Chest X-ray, PA view. Patient: 22 years old, sex M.
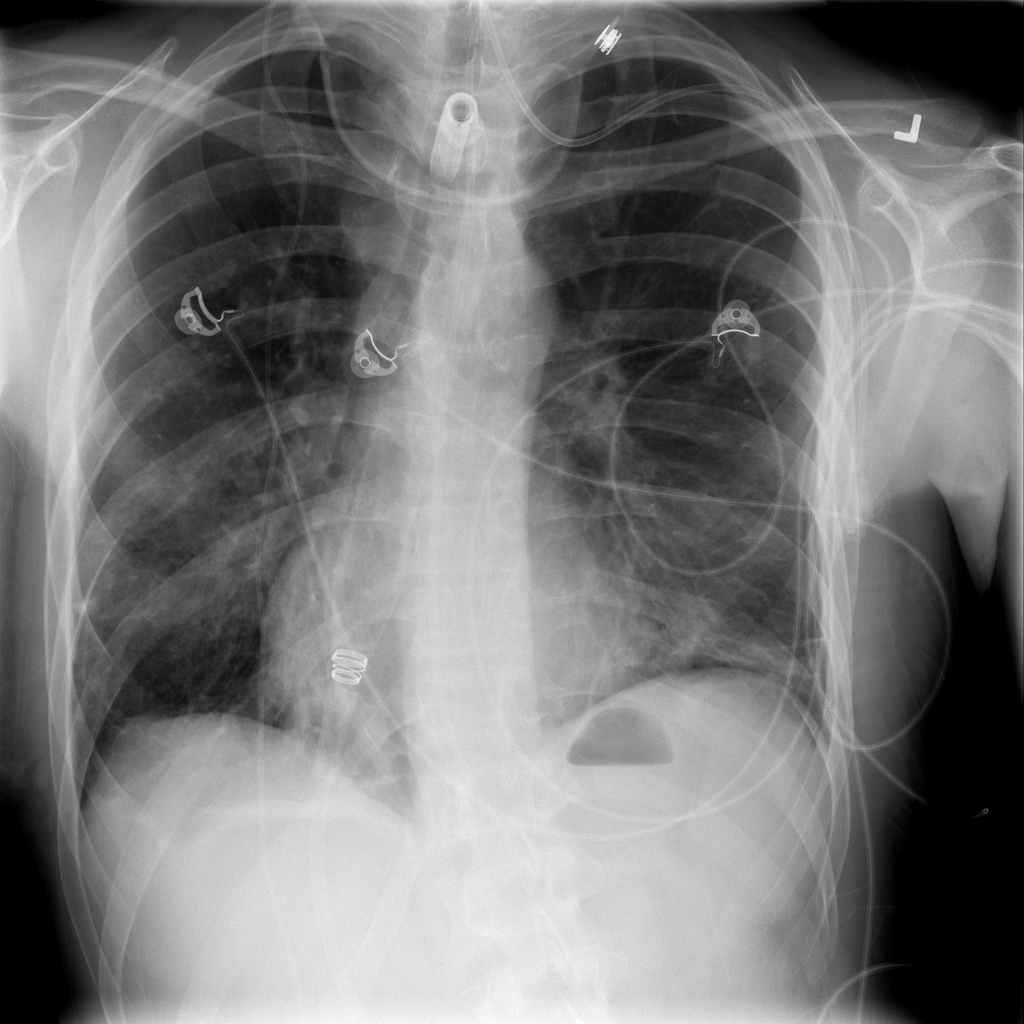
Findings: Atelectasis